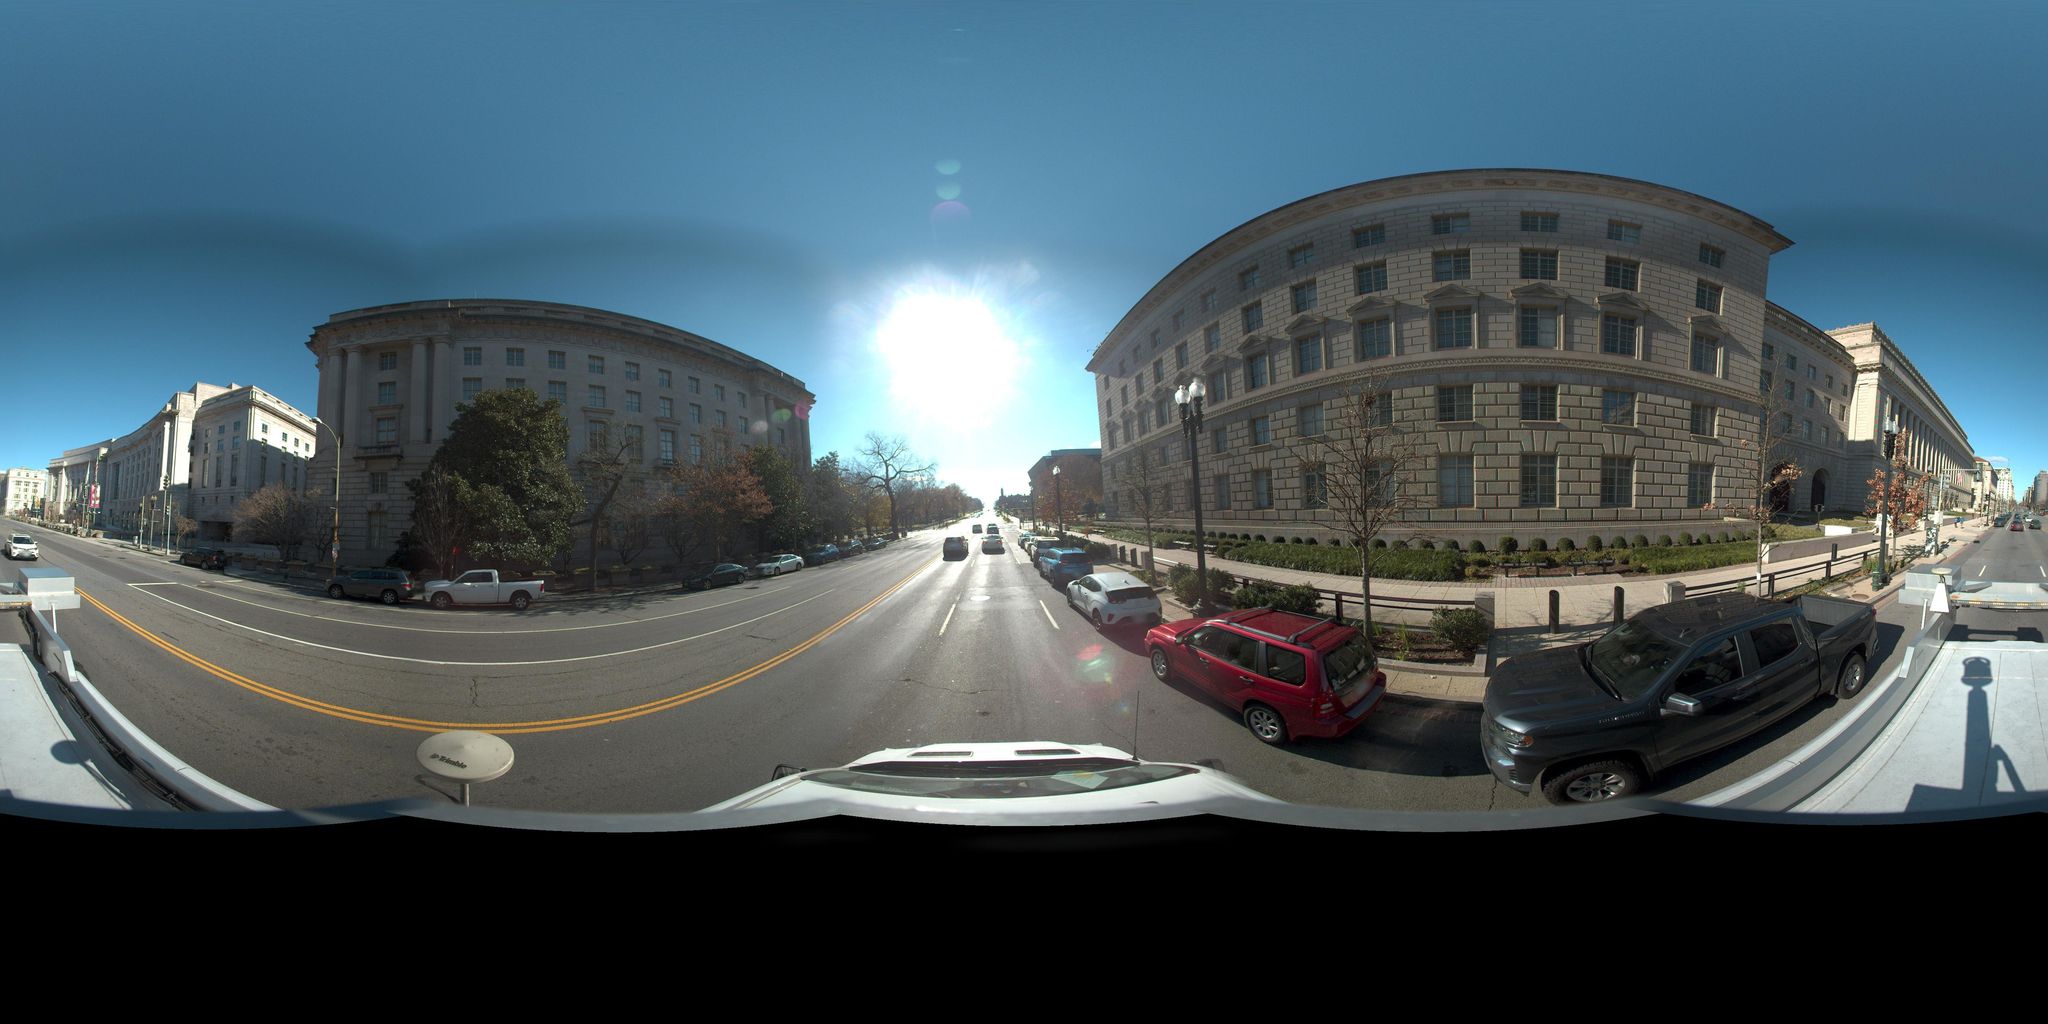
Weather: clear
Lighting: day
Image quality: good
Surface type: driving surface
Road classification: secondary
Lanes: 7
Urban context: urban centre
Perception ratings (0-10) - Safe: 2.74, Lively: 7.97, Beautiful: 3.04, Boring: 4.11, Depressing: 4.48, Wealthy: 5.4